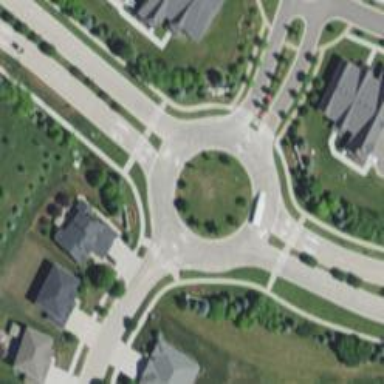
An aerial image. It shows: Unclassified road featuring roundabout.